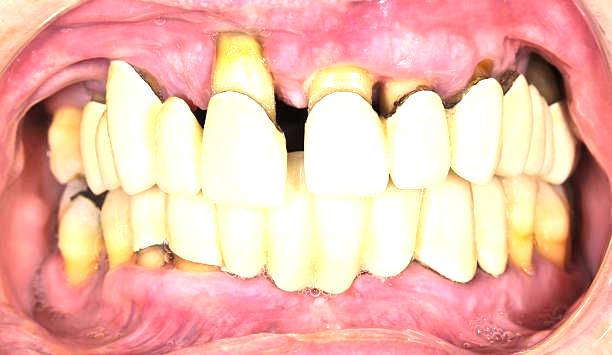
Condition: Calculus